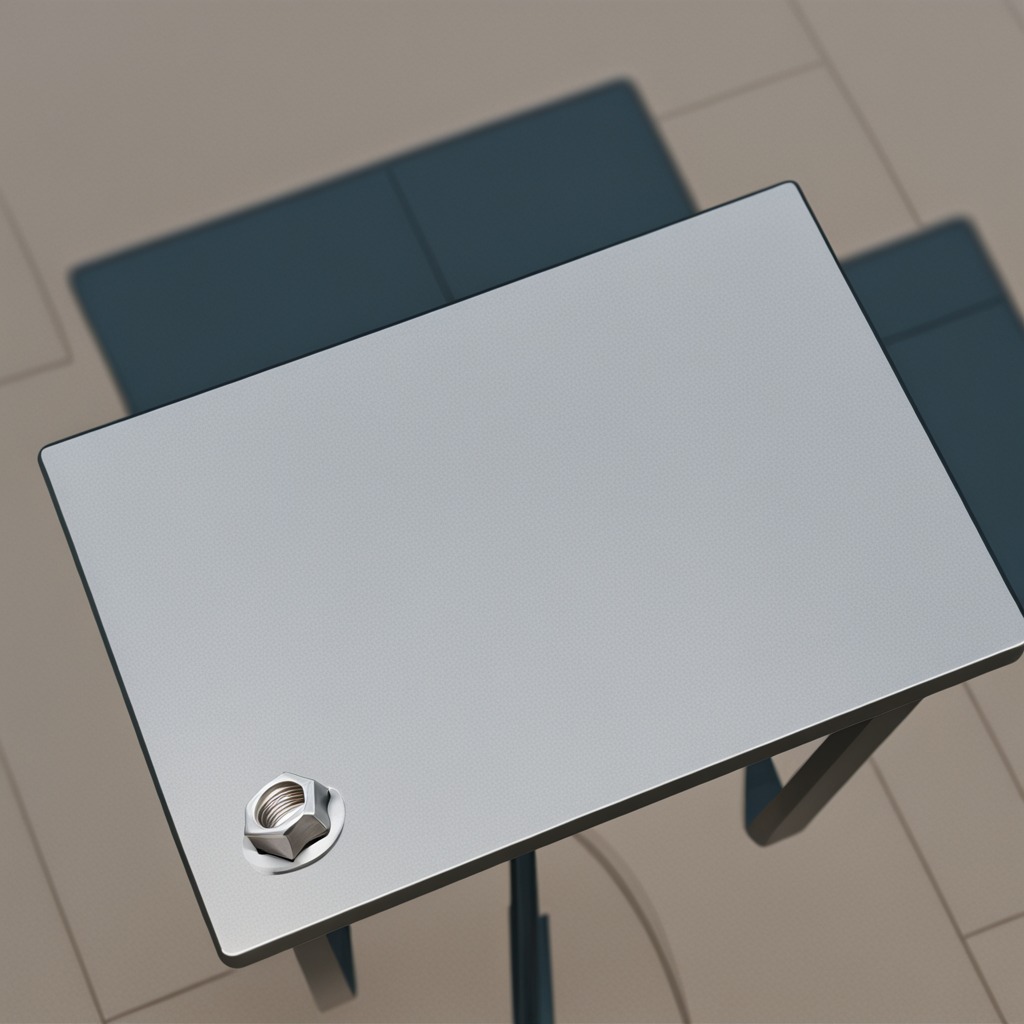
A metal nut is lying on a clean utility table in a temporary outdoor tool station.